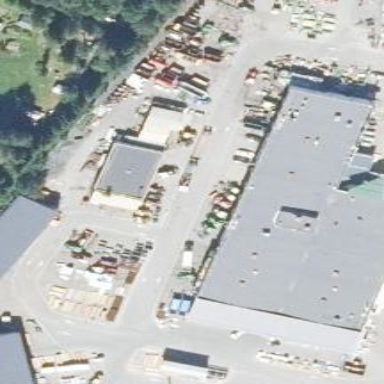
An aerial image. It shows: Industrial area.